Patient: sex M, age 70
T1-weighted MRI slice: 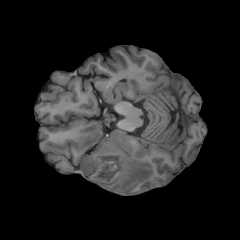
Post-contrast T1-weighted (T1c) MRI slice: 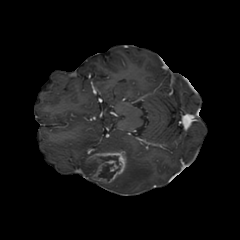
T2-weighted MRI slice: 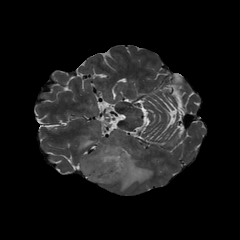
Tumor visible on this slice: yes
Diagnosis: Glioblastoma, IDH-wildtype
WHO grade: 4